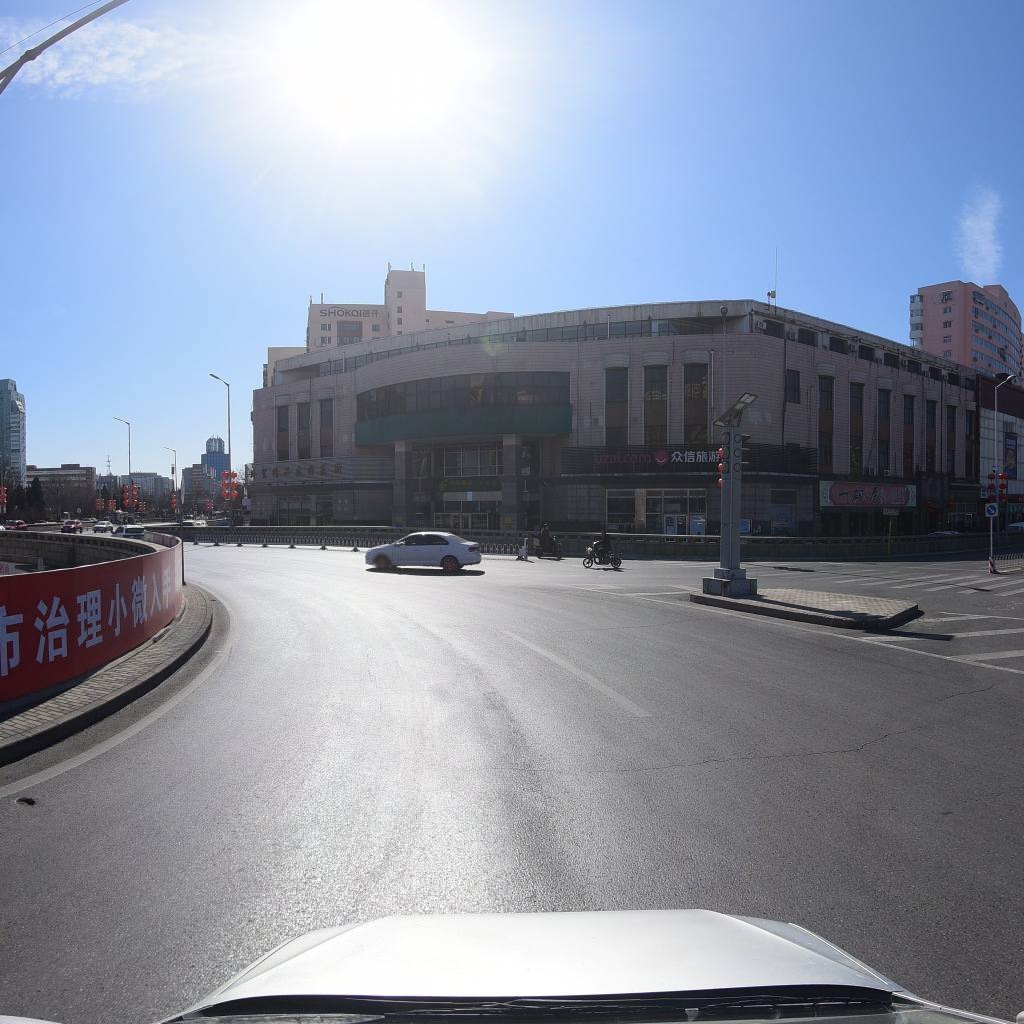
Region: Fengtai
Road damage annotations: transverse crack, transverse crack, transverse crack, pothole